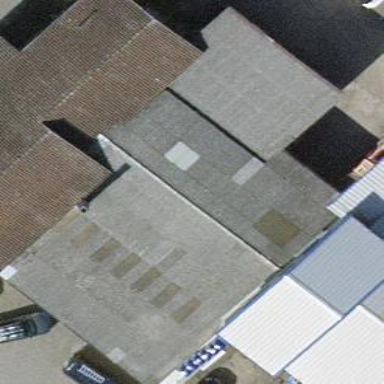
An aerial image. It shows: Industrial building.